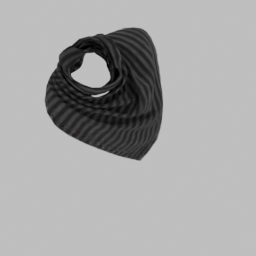
Label: people